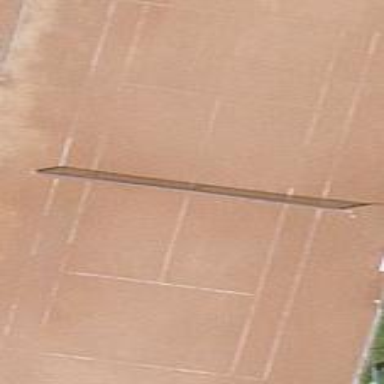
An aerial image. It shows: Tennis court on the leisure land pitch.